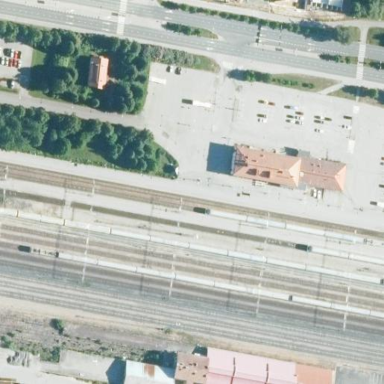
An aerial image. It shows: Platform for public transport and railway.